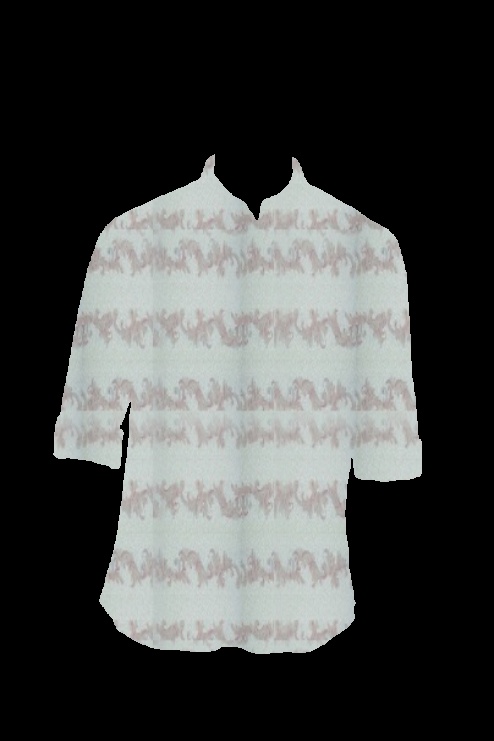
pink multi dragon print tee